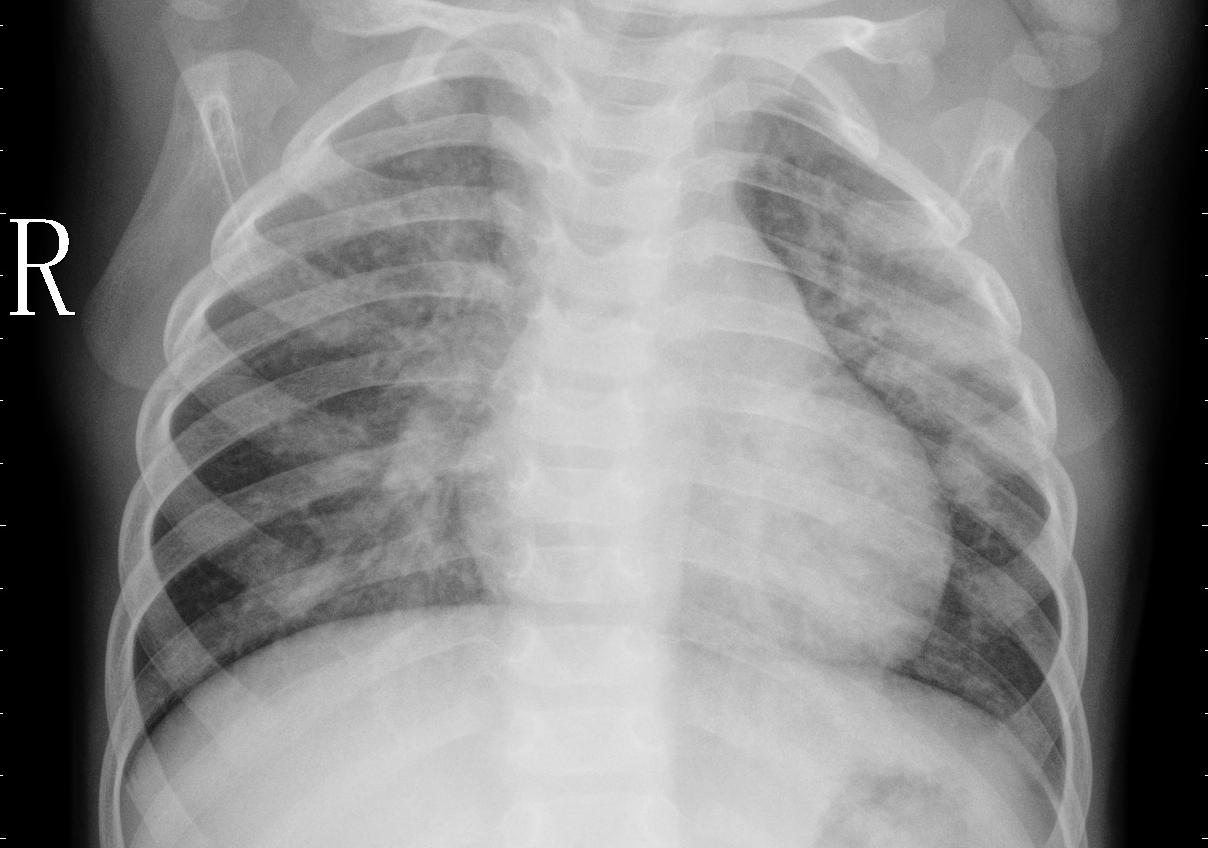
Diagnosis: PNEUMONIA